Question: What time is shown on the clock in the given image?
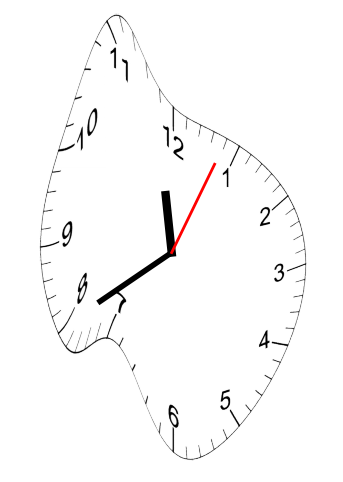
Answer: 11:40:04